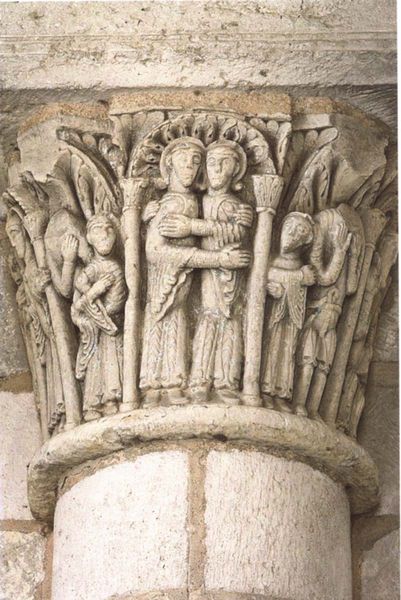
Titel: Erdgeschoß des Westturms, Kapitell, Mariae Heimsuchung
Institution: Abtei Saint-Benôt-sur-Loire
Schlagwörter: hand, mann, menschen, ausschnitt, kleider, männer, säule, säulen, hochformat, architektur, arme, sockel, stein, steine, kirche, figur, gewand, mantel, stehend, gewänder, kind, paar, personen, skulptur, relief, umarmung, bogen, mauer, rind, figuren, angst, dekor, foto, bögen, umarmen, fugen, kapitell, heiligenschein, quader, sandstein, mittelalter, romanik, elisabeth, heilige, figürlich, sakral, verzierungen, fresco, heimsuchung, kapitel, europa, romanisch, cluny, heligenschein, mörtel, geänder, kopfteil, narration, mäbnner, sandsein, heller stein